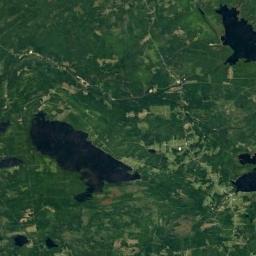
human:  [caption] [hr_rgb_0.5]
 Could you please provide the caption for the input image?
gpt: The surface of the lake in a wetland is covered with a large dense dark green and light green mixed plants .

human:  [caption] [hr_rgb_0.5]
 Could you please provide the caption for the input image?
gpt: Some waters of different sizes are surrounded by wetlands .

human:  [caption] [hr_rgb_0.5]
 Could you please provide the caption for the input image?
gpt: The wetland consists of green plants and water .

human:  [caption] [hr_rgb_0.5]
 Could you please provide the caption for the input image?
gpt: There are a few lakes and a meandering river in this wetland .

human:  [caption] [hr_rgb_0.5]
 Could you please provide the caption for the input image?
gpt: There are many green areas and some water areas on the wetland .